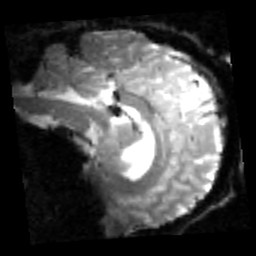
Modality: inplaneT2
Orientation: sagittal
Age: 23
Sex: male